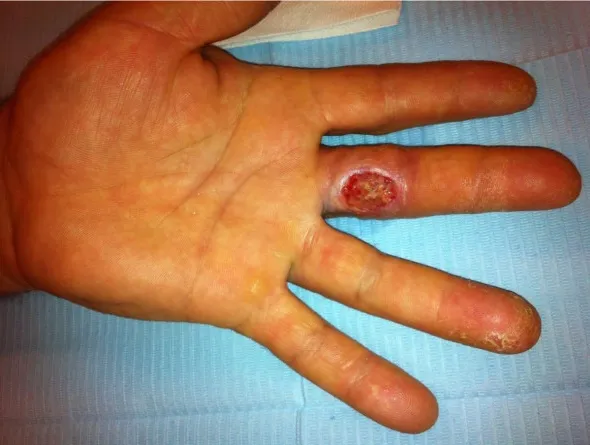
Appearance of the finger after full thickness skin debridement.
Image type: medical_photograph (skin_photograph)